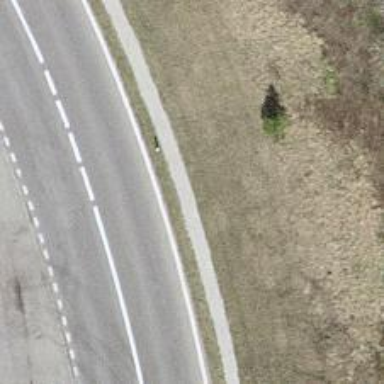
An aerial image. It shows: Footway with pebblestone surface.